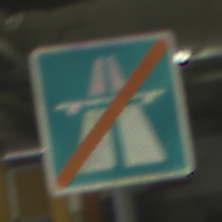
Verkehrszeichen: EndeAutbahn
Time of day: NotSpecified
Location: Indoor (Special)
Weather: NotSpecified
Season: NotSpecified
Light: Artificial